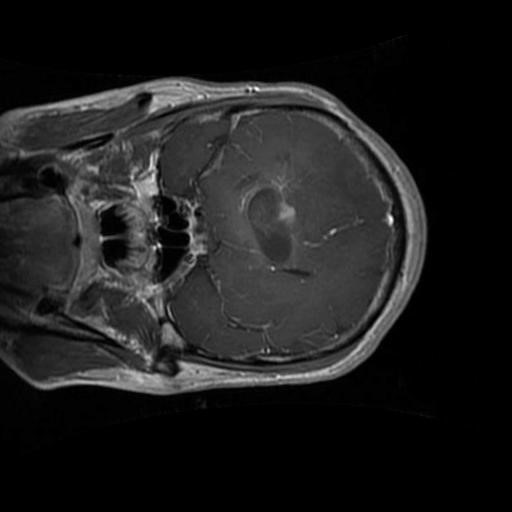
Label: brain_glioma